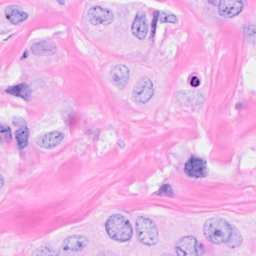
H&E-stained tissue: Breast